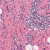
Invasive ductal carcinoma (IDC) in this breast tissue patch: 1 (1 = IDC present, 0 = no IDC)